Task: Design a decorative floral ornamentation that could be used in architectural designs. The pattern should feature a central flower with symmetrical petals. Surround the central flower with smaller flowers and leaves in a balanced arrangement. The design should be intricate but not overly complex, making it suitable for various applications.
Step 541:
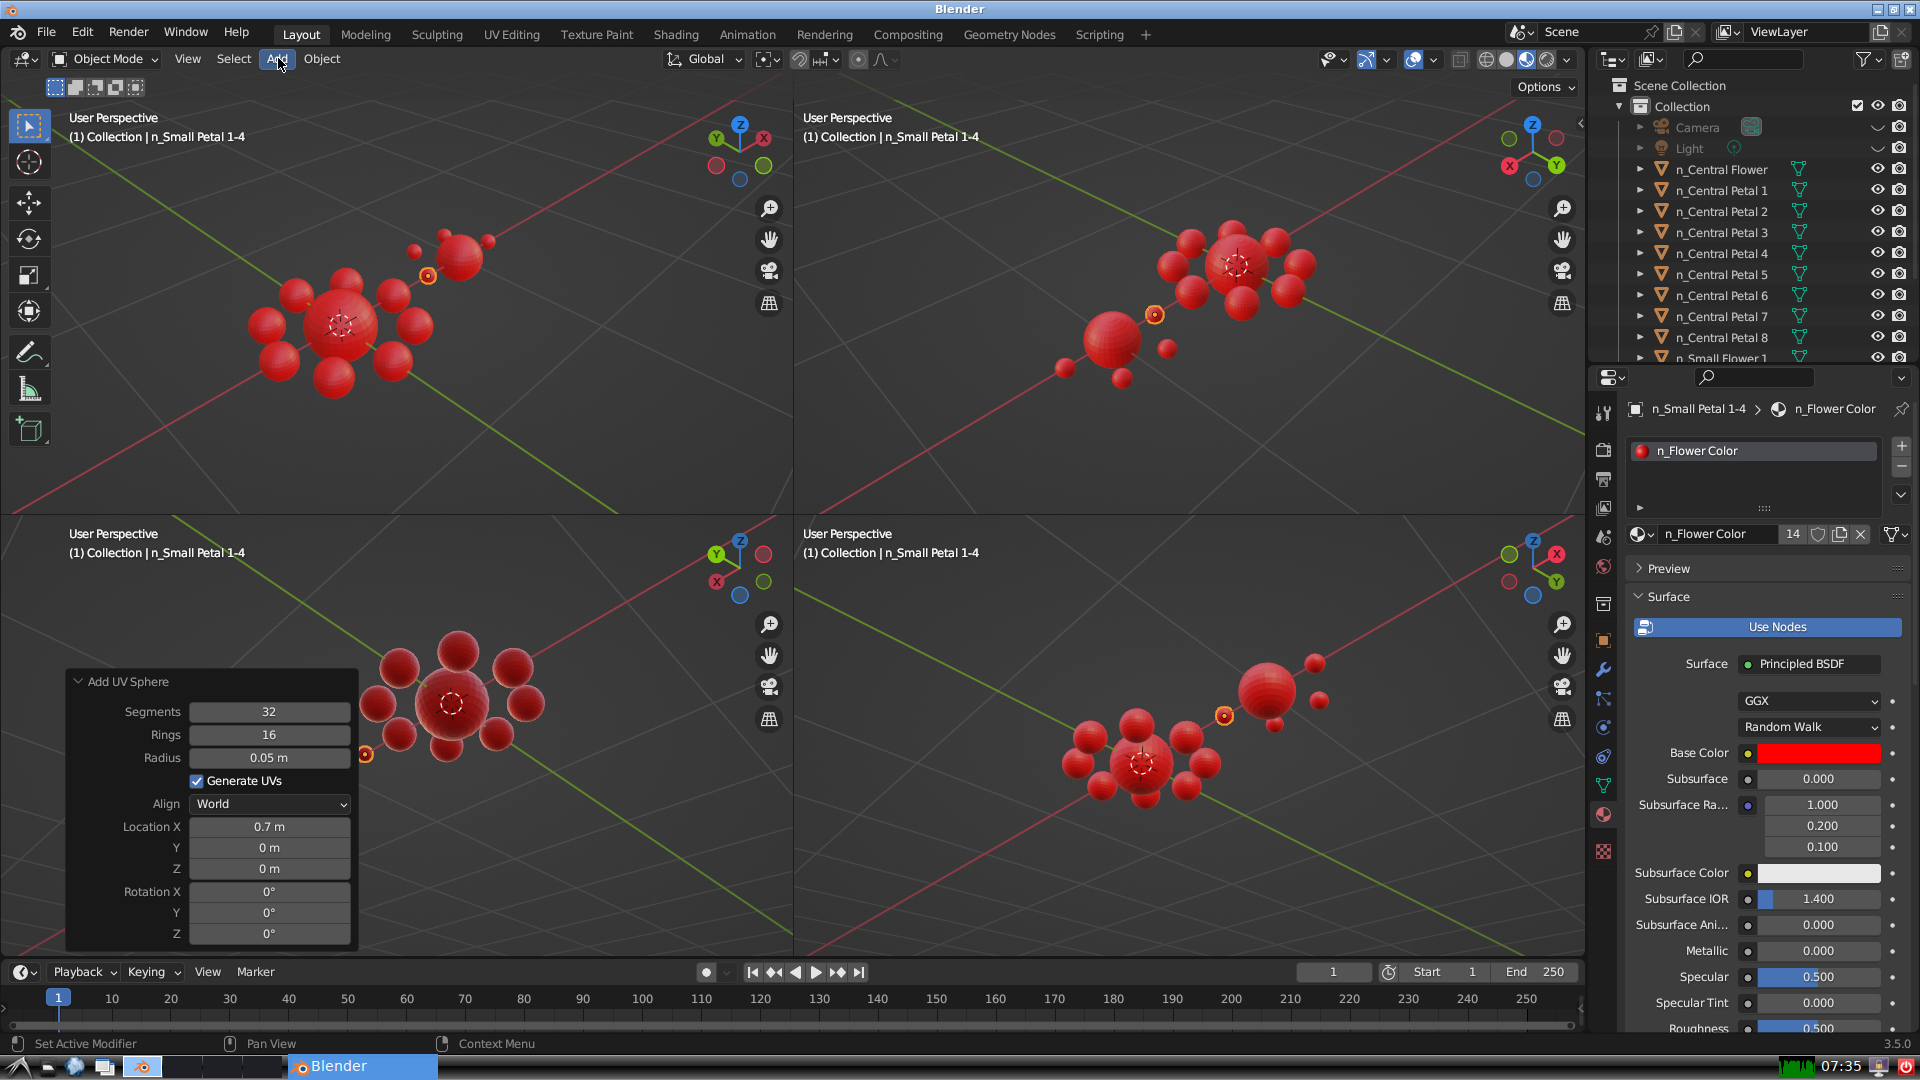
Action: click: no